Question: I'm using Bootstrap to generate the navigation bar in my Chrome Extension, however for some reason, it keeps highlighting the first element and I'm not sure why. There is no CSS other than the default Bootstrap CSS
'''
<ul class="nav">
<li><a id="btnHome" href="#" title="Home"><img src="img/bk.png"/></a></li>
<li class="current"><a href="popup.html" title="Notifications"><i class="icon-bell current"></i></a></li>
<li><a href="spaces.html" title="Spaces" ><i class="icon-th-list"></i></a></li>
<li><a href="options.html" target="_blank" title="Options" ><i class="icon-wrench "></i></a></li>
</ul>
'''

Does anyone have any suggestions?
jsfiddle
<URL>
This doesn't seem to happen in normal browsing as per the jsfiddle. It have only tested this on Chrome on OSX. It's an extension so not sure if thats having any impact.
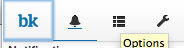
Answer: Adding 'outline: none;' to your '.current' class works fine:
'''
.current {
border-bottom: 1px #0d6fac solid;
outline: none;
}
'''
Alternatively, try it on the 'ul.nav':
'''
ul.nav a {
outline: none;
}
'''
See this updated <URL>.